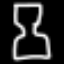
Label: hourglass